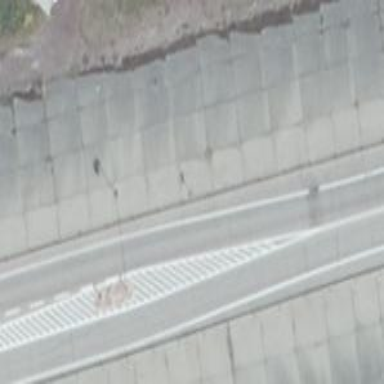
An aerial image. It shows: Primary highway with concrete surface.